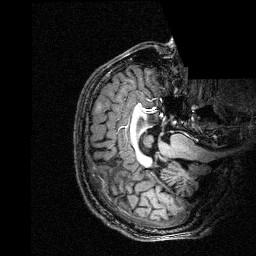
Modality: T1w
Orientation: axial
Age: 25
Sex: male